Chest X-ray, AP view. Patient: 30 years old, sex F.
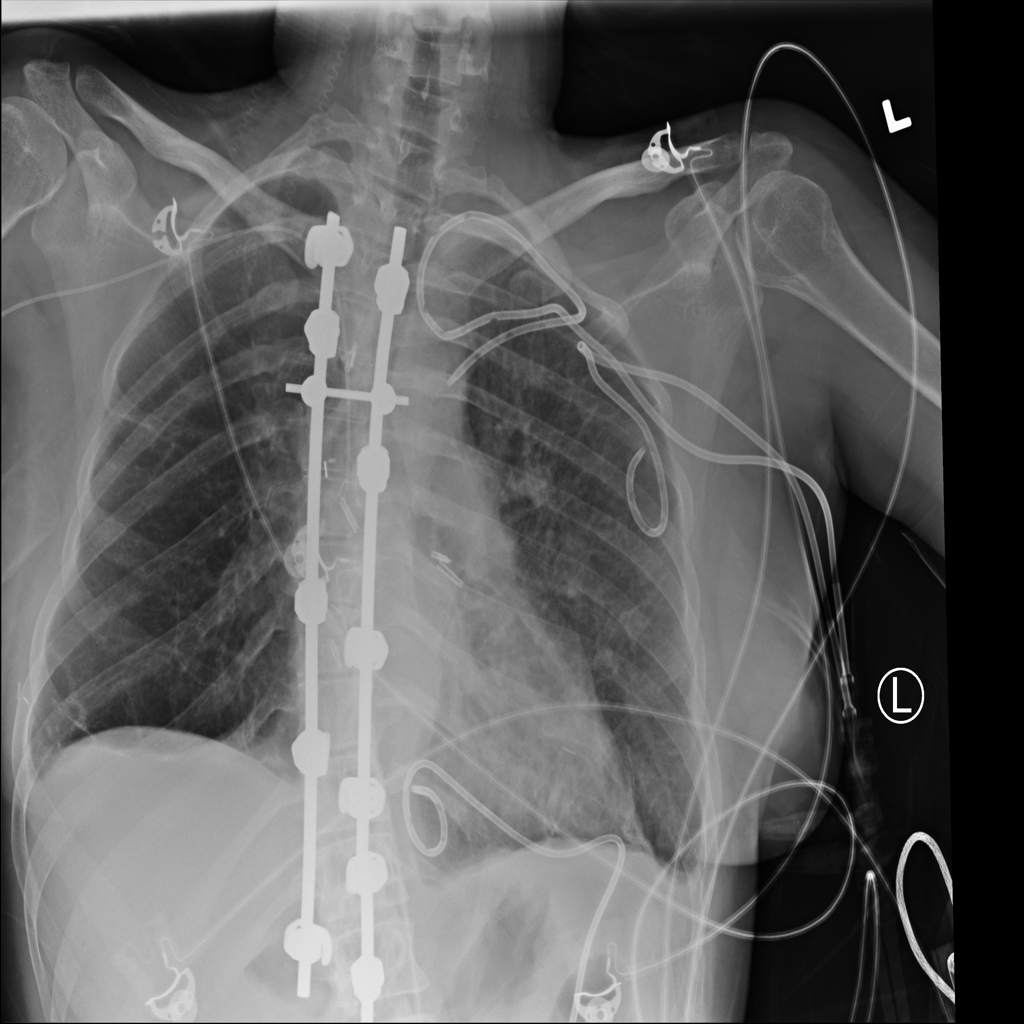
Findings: No Finding